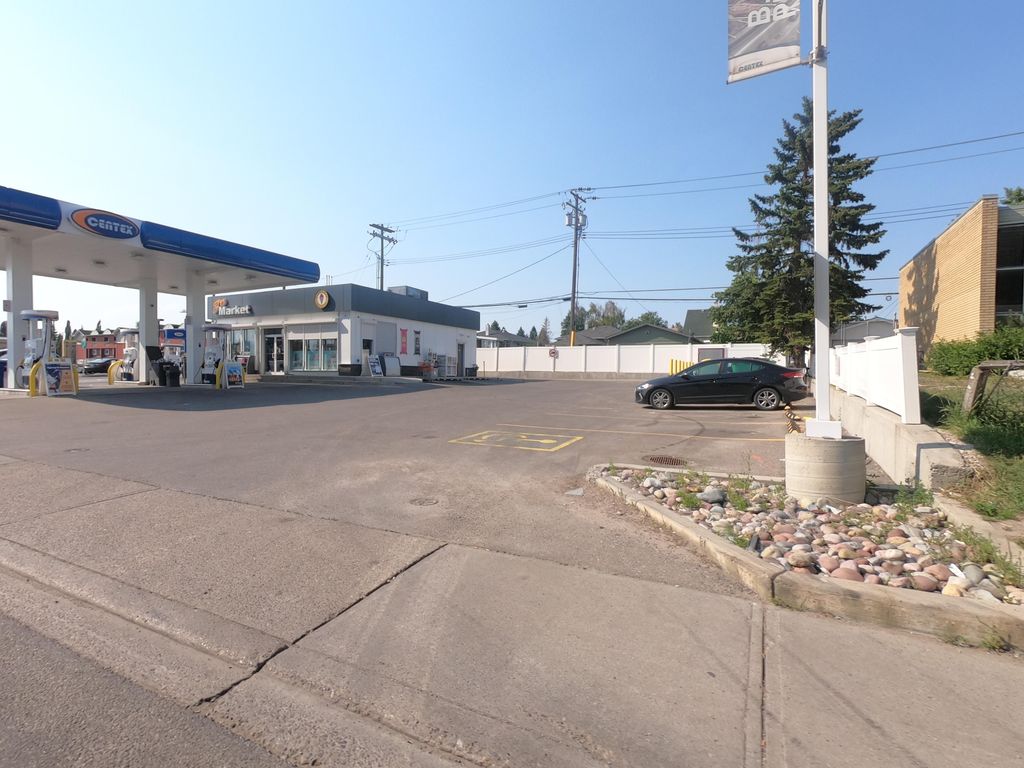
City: calgary